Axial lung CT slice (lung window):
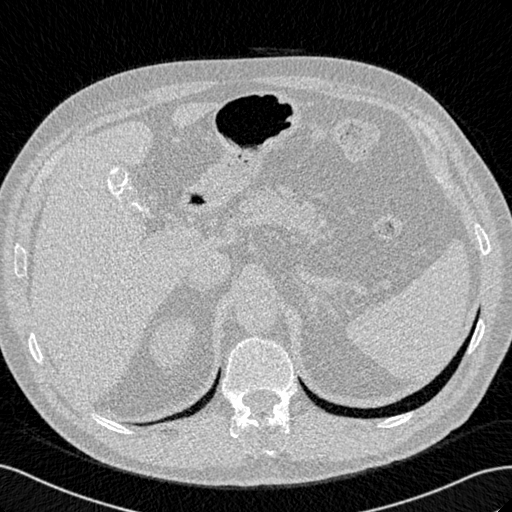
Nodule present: no